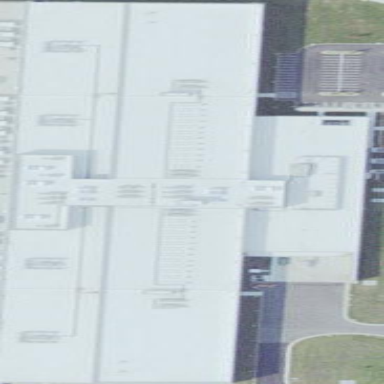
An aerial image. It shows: Industrial building.